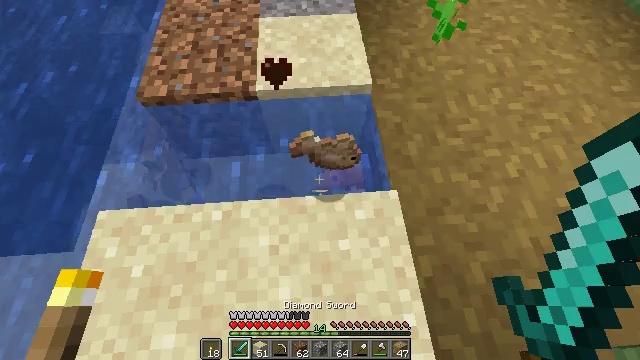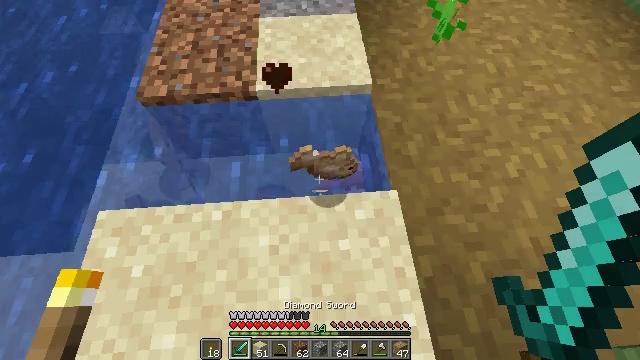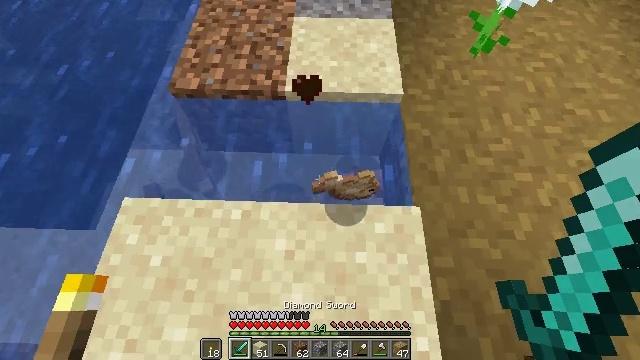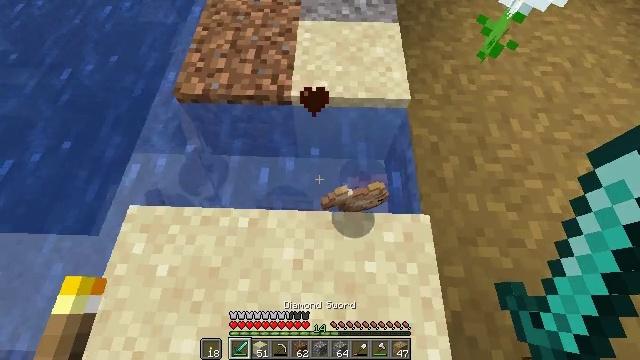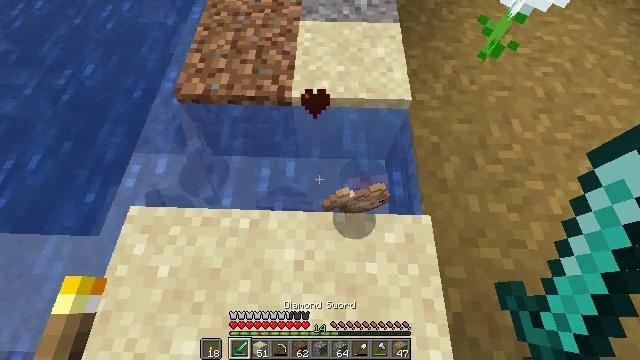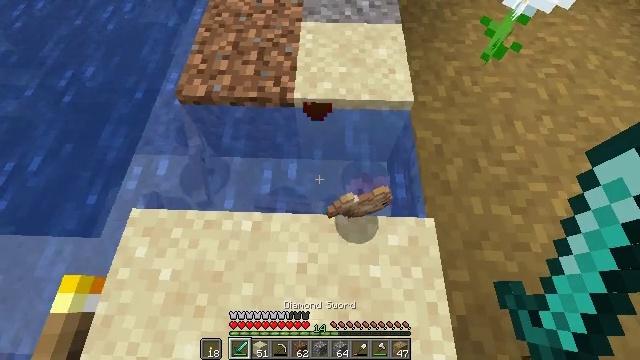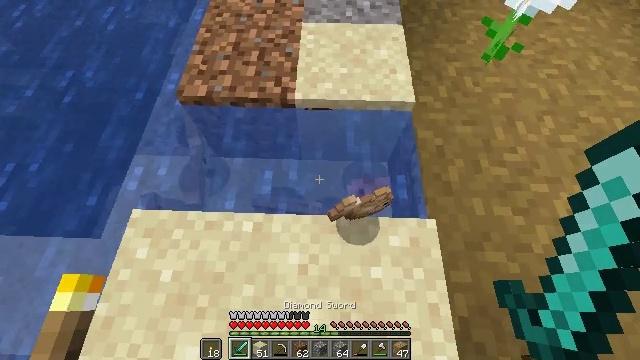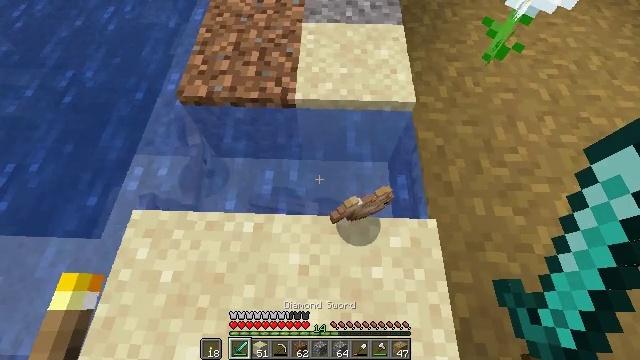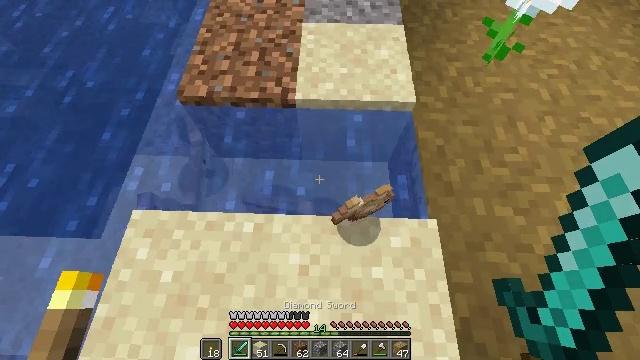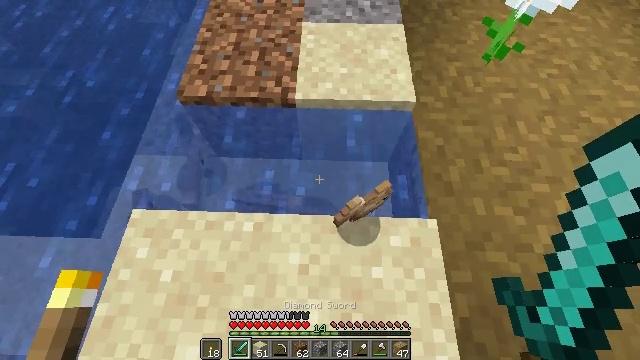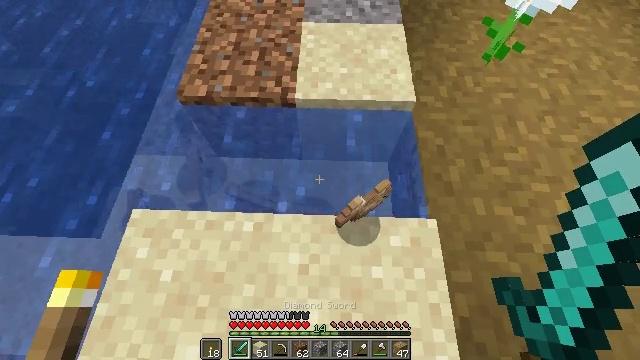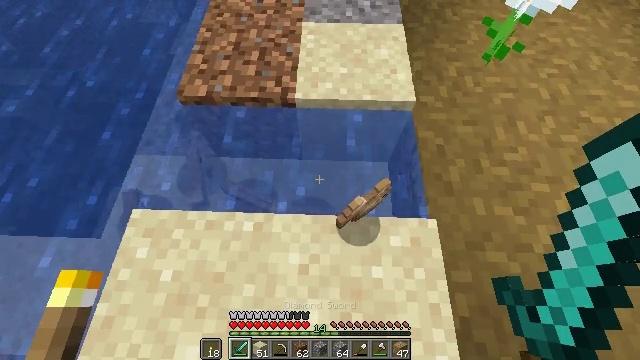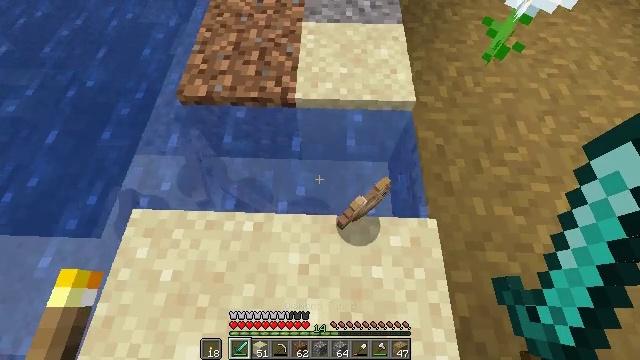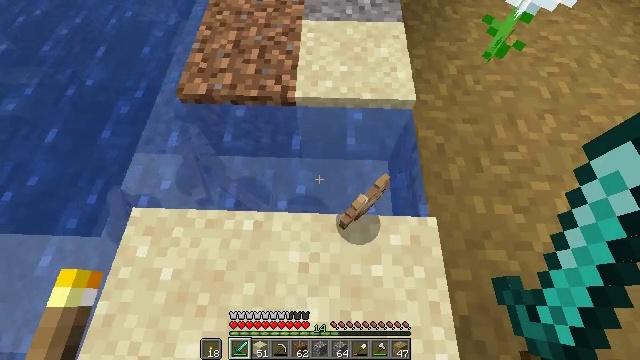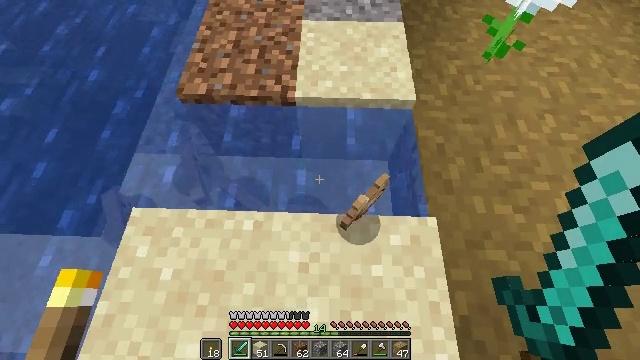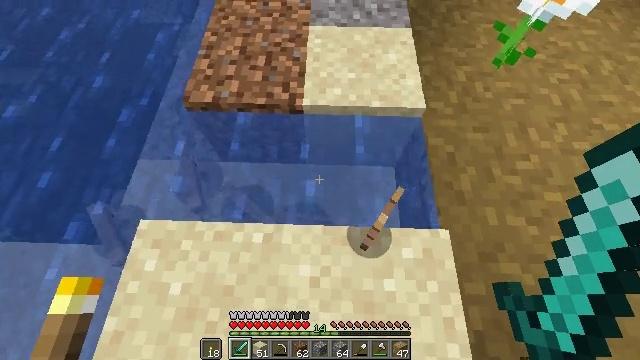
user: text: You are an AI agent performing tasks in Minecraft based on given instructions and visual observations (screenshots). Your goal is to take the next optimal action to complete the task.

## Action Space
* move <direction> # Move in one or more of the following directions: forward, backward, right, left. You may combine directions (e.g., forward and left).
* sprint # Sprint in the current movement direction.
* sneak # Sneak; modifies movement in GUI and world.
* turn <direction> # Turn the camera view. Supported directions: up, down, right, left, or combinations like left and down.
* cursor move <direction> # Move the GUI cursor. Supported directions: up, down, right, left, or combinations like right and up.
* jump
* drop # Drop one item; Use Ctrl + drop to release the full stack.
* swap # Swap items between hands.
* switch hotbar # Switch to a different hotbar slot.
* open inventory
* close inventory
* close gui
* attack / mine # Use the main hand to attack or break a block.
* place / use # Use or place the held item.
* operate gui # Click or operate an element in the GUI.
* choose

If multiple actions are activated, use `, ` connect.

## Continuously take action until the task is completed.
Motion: motion action
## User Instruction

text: Hunt fish.
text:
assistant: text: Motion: no_op
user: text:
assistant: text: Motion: move forward and move left, turn left
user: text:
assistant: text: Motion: no_op
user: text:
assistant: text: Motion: no_op
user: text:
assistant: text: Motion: no_op
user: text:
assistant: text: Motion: no_op
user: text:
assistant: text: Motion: no_op
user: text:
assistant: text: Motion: no_op
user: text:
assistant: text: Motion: no_op
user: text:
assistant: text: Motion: no_op
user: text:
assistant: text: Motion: no_op
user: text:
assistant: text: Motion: no_op
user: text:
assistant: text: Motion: no_op
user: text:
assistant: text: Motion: no_op
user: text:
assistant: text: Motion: move forward and move left
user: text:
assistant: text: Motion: move forward and move left, turn left and down
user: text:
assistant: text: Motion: move forward and move left, turn left
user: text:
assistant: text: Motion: move forward and move left, turn left
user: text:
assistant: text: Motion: turn left
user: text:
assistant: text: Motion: turn left
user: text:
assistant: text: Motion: no_op
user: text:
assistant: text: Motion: turn down
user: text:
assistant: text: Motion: turn down
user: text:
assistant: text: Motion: turn right and down
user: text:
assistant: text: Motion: turn right and down
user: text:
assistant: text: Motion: no_op
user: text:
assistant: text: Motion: attack / mine
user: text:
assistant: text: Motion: attack / mine
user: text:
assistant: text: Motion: attack / mine
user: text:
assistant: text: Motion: attack / mine